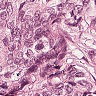
Metastatic tissue present: yes